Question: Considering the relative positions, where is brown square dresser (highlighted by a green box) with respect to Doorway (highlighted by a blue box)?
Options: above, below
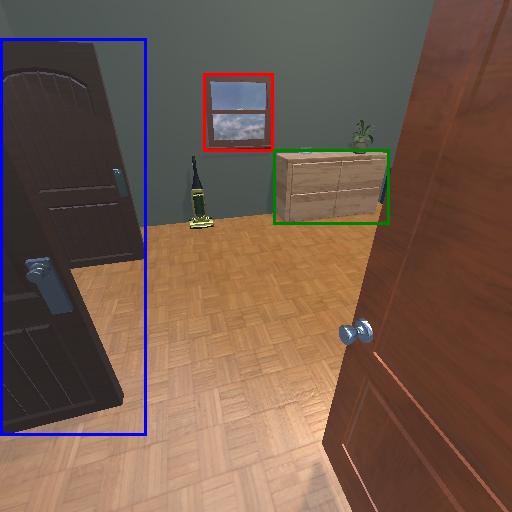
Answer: above